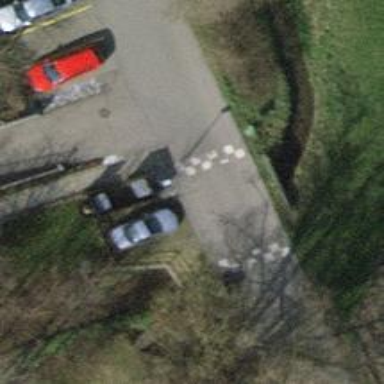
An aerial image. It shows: Residential road with bridge featuring traffic calming table.